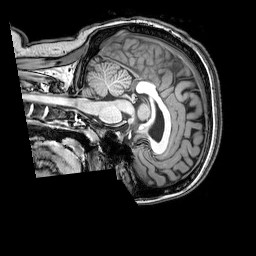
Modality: T1w
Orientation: sagittal
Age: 30
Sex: female
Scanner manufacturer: philips
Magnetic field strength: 3 T
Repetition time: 0.008113 s
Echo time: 0.003709 s